Field crop: maize
Growth stage: 2
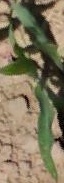
Species: maize